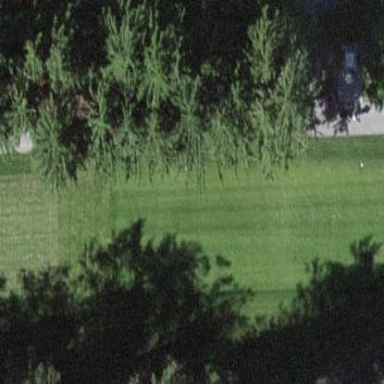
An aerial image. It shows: Grass area designated as golf tee.